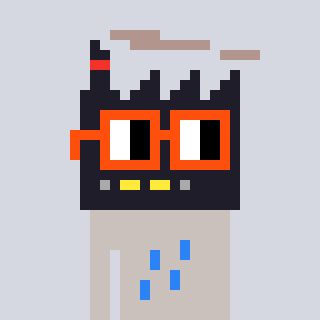
a pixel art character with square orange glasses, a factory-shaped head and a foggrey-colored body on a cool background